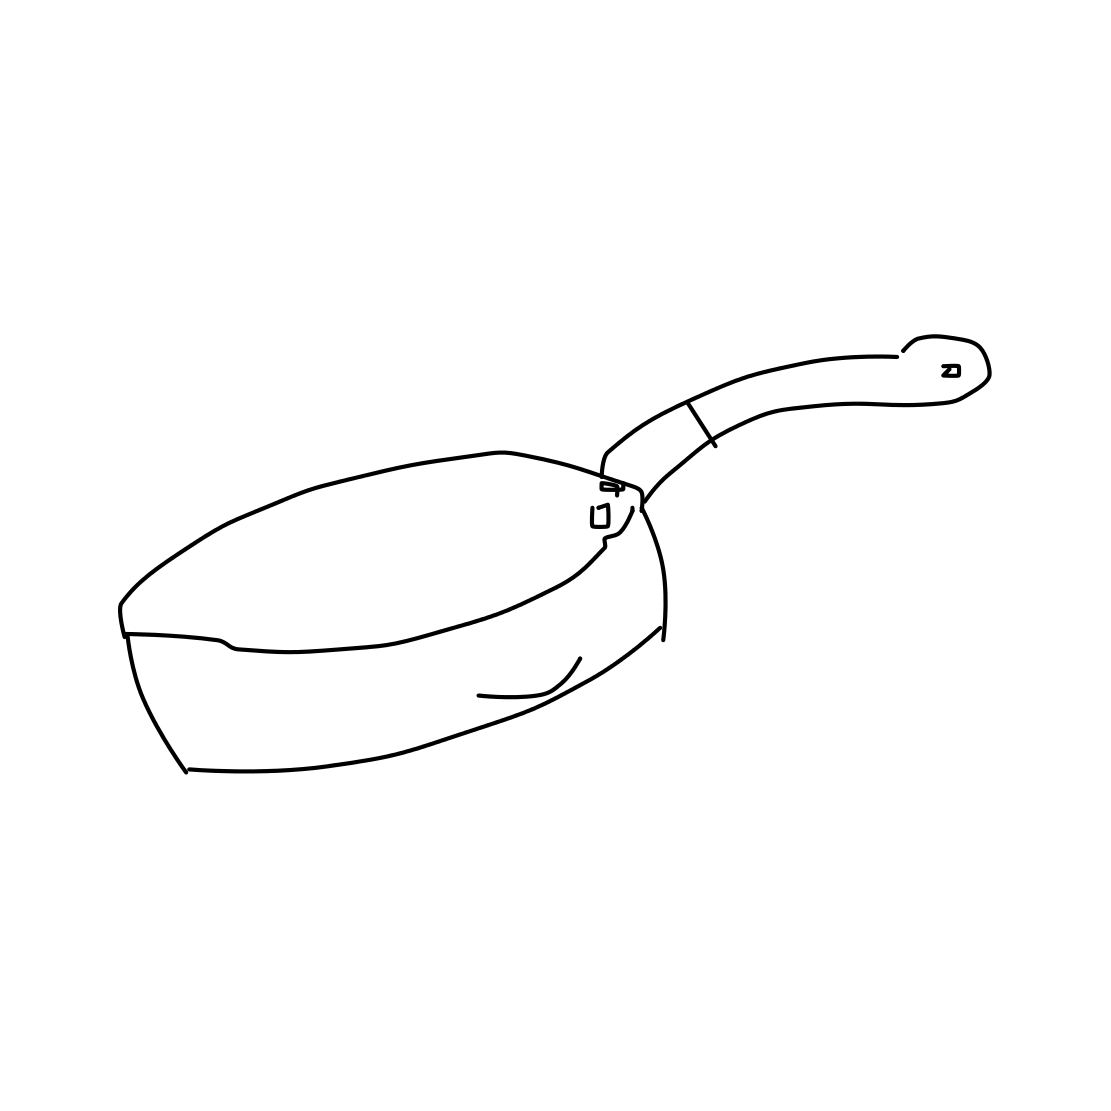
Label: frying-pan